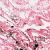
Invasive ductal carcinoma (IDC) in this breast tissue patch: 0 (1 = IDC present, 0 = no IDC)